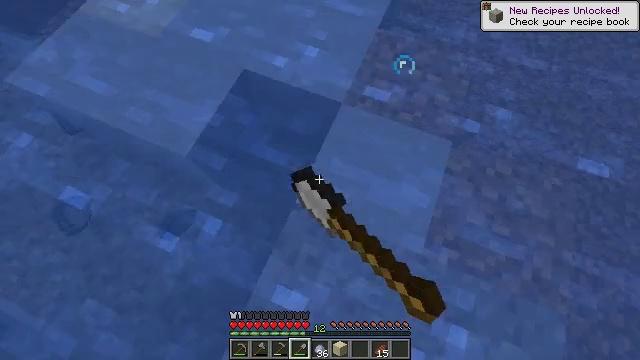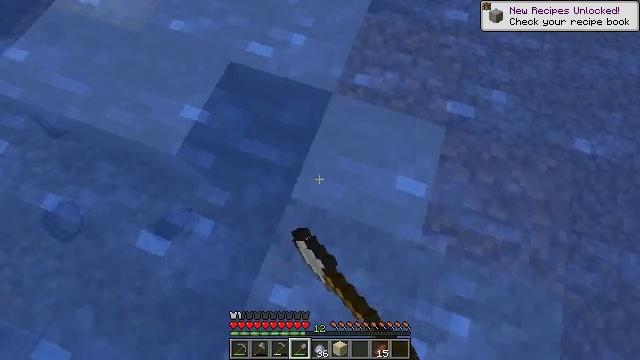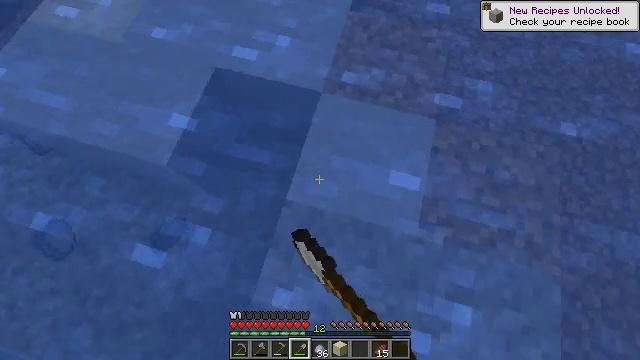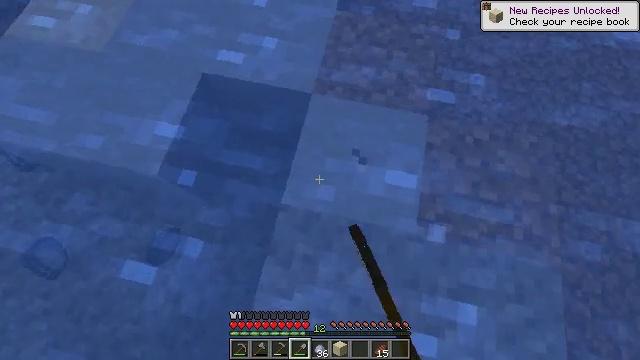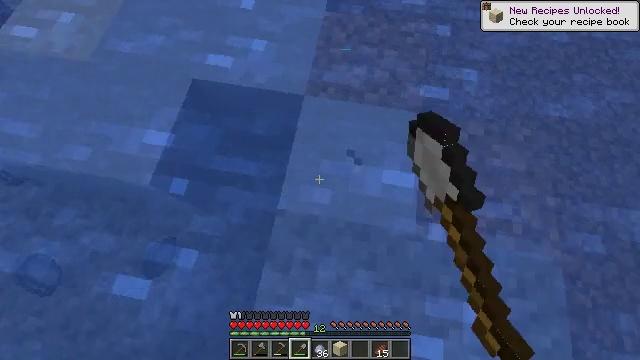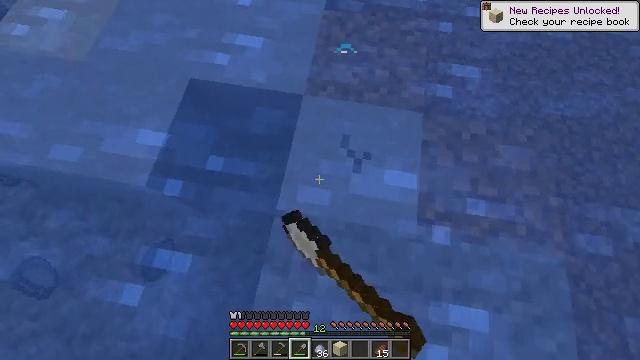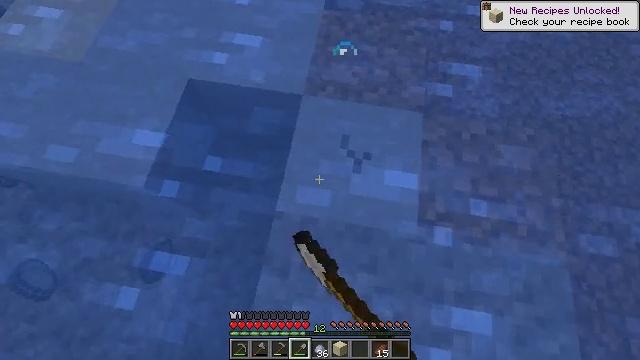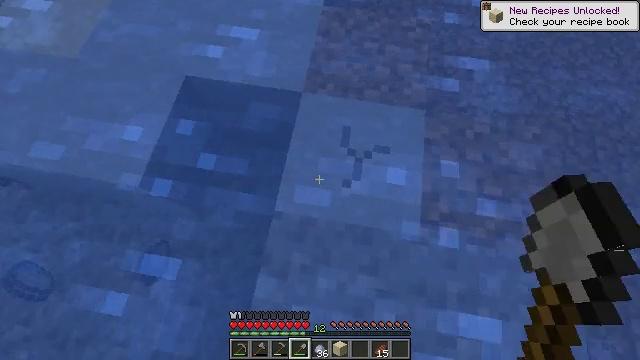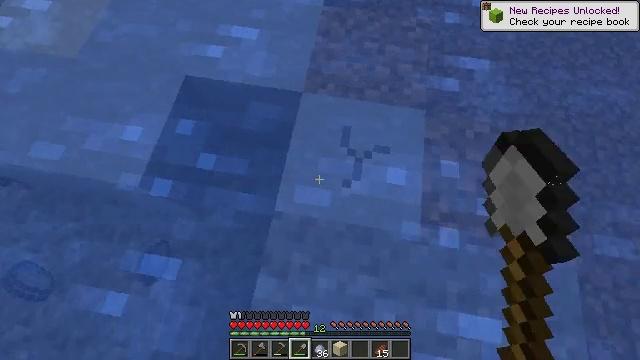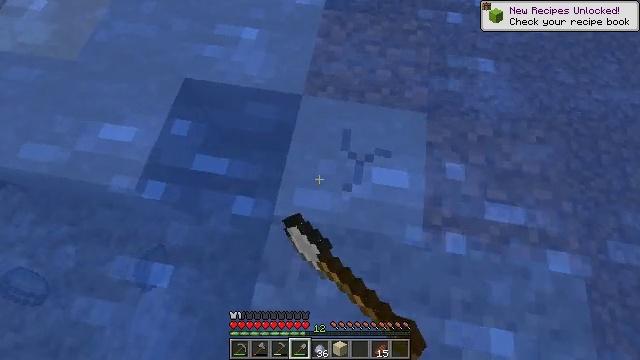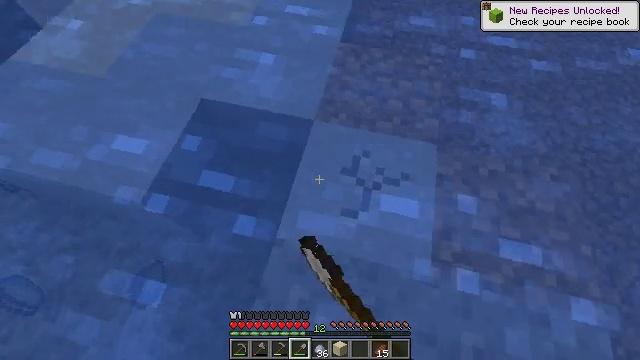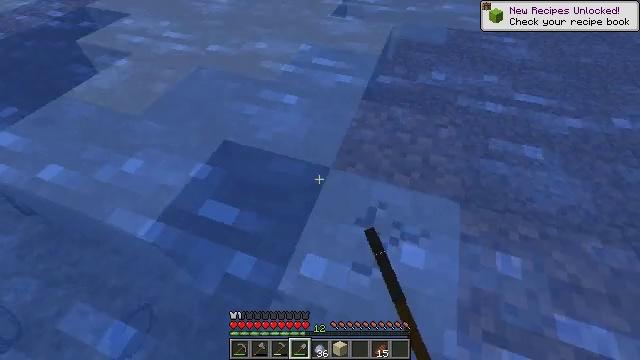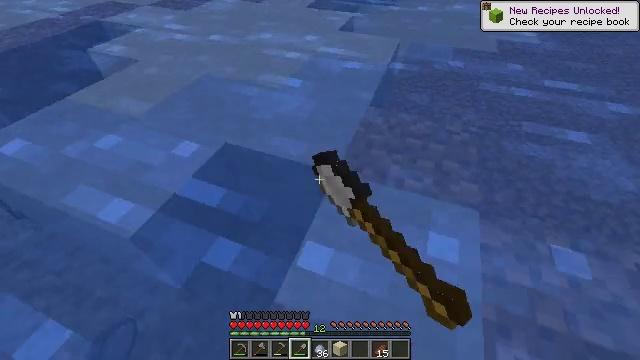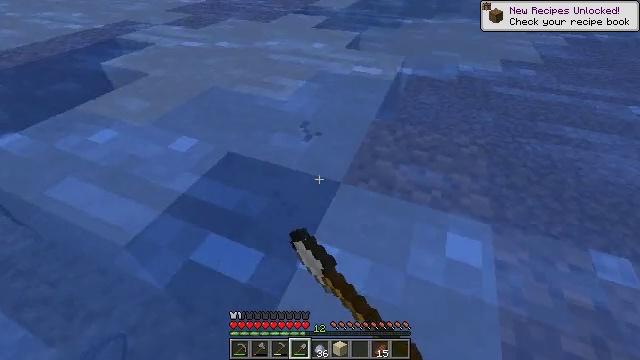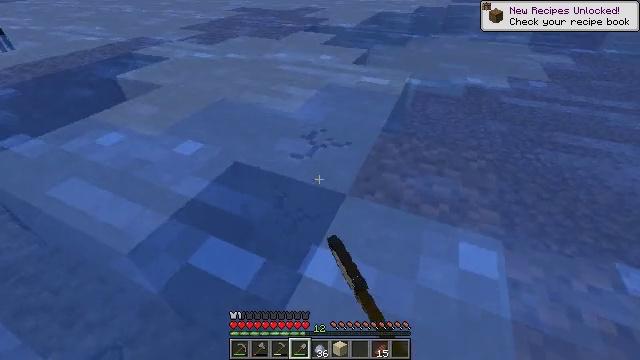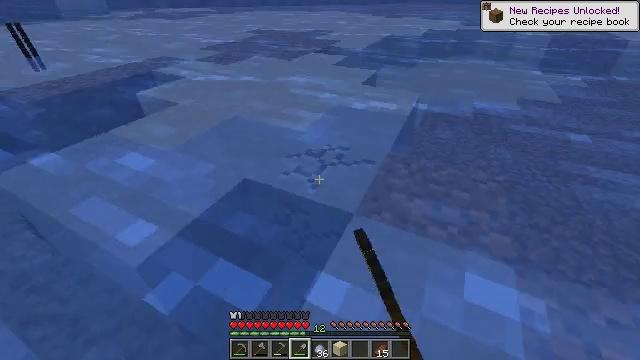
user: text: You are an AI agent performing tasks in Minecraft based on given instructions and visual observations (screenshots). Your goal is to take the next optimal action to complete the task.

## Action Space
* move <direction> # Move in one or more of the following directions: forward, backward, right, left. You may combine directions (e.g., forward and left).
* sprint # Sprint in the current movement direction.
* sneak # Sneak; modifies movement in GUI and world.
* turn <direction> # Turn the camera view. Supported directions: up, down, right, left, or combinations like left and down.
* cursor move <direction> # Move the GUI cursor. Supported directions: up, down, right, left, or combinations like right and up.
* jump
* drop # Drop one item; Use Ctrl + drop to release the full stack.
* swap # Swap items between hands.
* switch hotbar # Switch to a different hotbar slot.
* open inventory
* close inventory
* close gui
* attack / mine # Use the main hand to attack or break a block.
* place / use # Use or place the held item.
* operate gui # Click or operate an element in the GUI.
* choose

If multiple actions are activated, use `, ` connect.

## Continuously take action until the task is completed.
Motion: motion action
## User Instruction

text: Attack the clay block to obtain it.
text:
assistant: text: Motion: turn right and down, attack / mine
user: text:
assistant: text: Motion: turn right, attack / mine
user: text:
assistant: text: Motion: turn right, attack / mine
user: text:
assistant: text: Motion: turn right, attack / mine
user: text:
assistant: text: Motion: attack / mine
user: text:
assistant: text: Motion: attack / mine
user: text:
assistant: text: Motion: attack / mine
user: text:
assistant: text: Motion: attack / mine
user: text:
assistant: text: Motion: turn up, attack / mine
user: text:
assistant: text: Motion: sneak, turn left and up, attack / mine
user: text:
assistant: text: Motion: sneak, turn left and up, attack / mine
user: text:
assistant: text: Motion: sneak, turn left and up, attack / mine
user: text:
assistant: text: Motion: sneak, turn left and up, attack / mine
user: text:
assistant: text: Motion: turn left and up, attack / mine
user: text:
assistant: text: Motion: turn left and up, attack / mine
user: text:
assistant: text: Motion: turn left and up, attack / mine
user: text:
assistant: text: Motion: attack / mine
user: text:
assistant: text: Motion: attack / mine
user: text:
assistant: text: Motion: attack / mine
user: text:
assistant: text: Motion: attack / mine
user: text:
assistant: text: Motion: attack / mine
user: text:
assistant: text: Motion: turn down, attack / mine
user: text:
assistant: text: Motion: turn right and down, attack / mine
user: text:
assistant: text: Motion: turn right and down, attack / mine
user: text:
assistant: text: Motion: turn right and down, attack / mine
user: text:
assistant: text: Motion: turn right, attack / mine
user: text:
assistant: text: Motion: attack / mine
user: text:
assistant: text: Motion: attack / mine
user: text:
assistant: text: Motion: turn up, attack / mine
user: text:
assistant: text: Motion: turn left and up, attack / mine